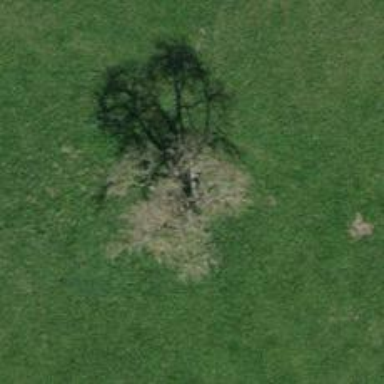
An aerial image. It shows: Single tag "natural: tree."